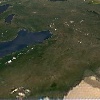
Label: land